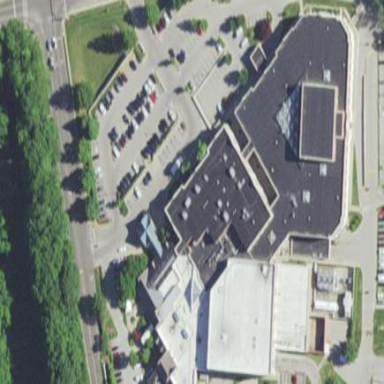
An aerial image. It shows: Hospital building.